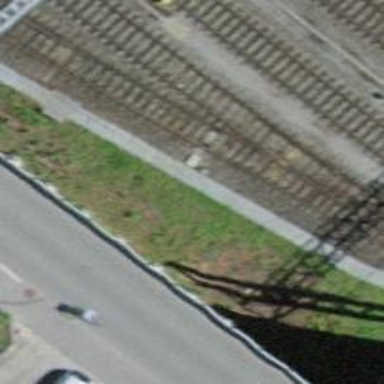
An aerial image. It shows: Railway switch.